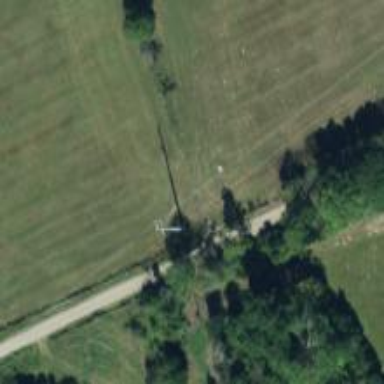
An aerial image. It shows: Power pole.